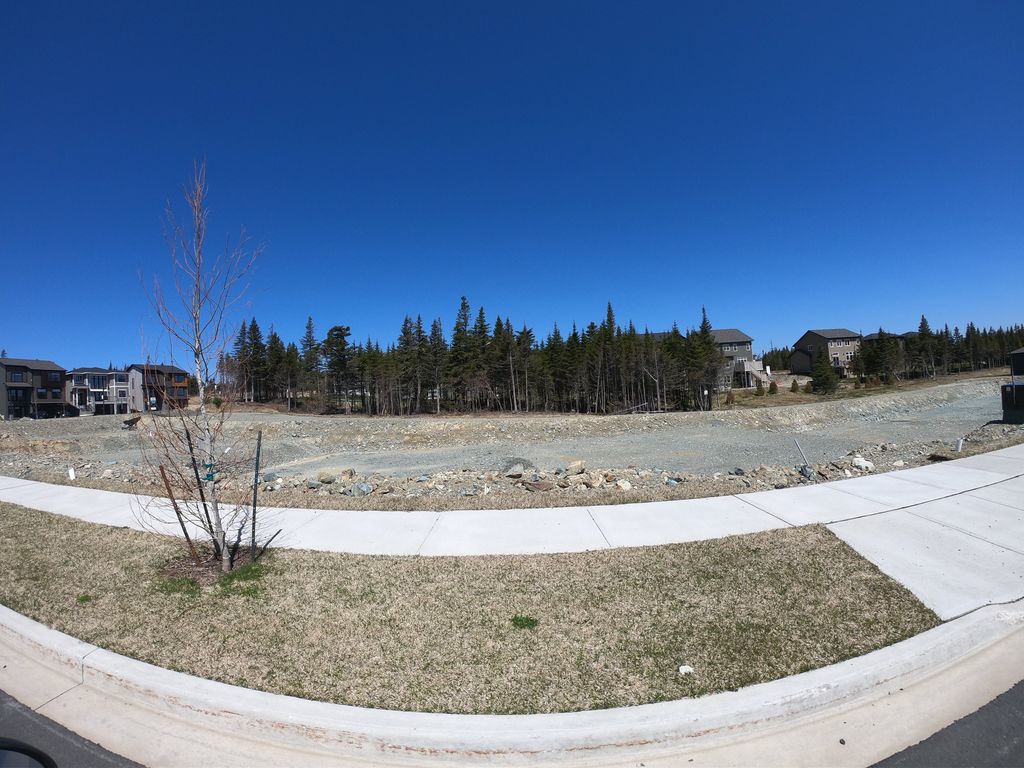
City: st_johns